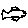
Label: fish